Question: I'm trying to figure out how to fill missing values by a key value in Stata.
For example:

I would like to fill the values in the new variable called 'value_fill', by the given number in 'id'.
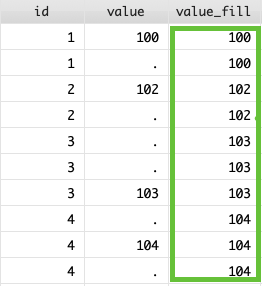
Answer: The following works for me:
'''
clear
input id value
1 100
1 .
2 102
2 .
3 .
3 .
3 103
4 .
4 104
4 .
end
bysort id (value): generate value_fill = value[1]
list, abbreviate(15) sepby(id)
+-------------------------+
| id value value_fill |
|-------------------------|
1. | 1 100 100 |
2. | 1 . 100 |
|-------------------------|
3. | 2 102 102 |
4. | 2 . 102 |
|-------------------------|
5. | 3 103 103 |
6. | 3 . 103 |
7. | 3 . 103 |
|-------------------------|
8. | 4 104 104 |
9. | 4 . 104 |
10. | 4 . 104 |
+-------------------------+
'''